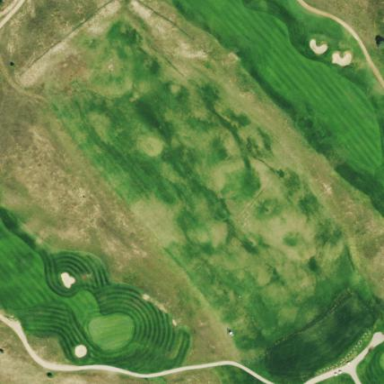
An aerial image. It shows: Driving range for golf on grass.